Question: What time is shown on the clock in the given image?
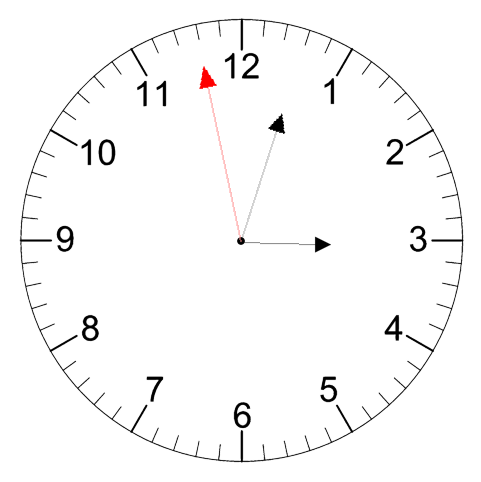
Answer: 03:02:58